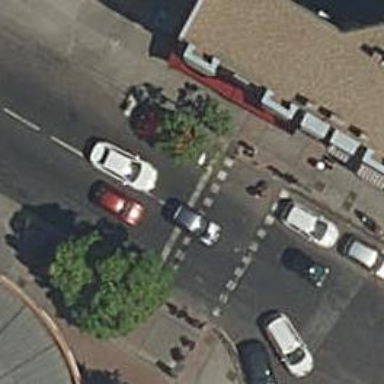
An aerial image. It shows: Road with traffic signals and zebra crossing with traffic signals.